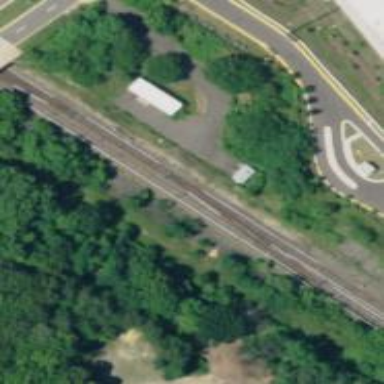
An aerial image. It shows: Electrified rail in service yard.